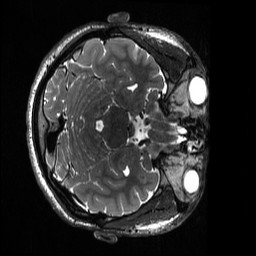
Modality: T2w
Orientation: axial
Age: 18
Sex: male